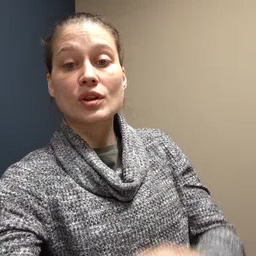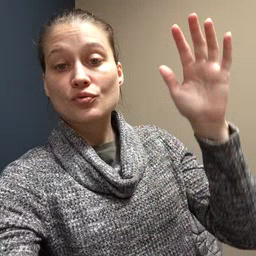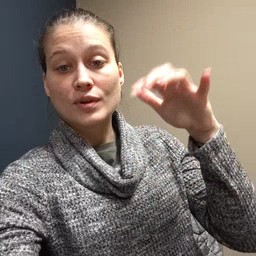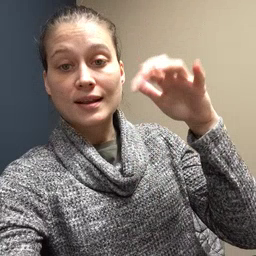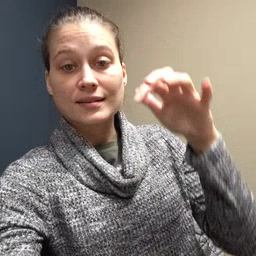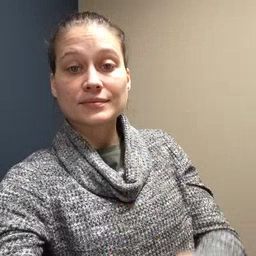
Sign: rain